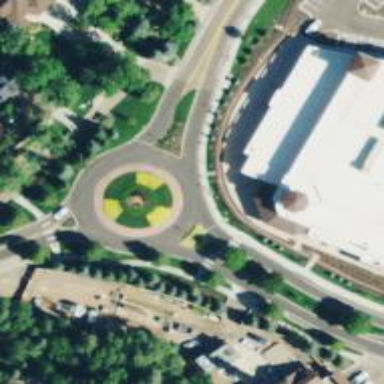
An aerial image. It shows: Tertiary road with asphalt surface leading to roundabout.